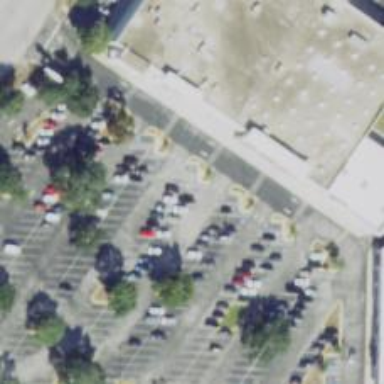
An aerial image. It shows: Parking space is available.